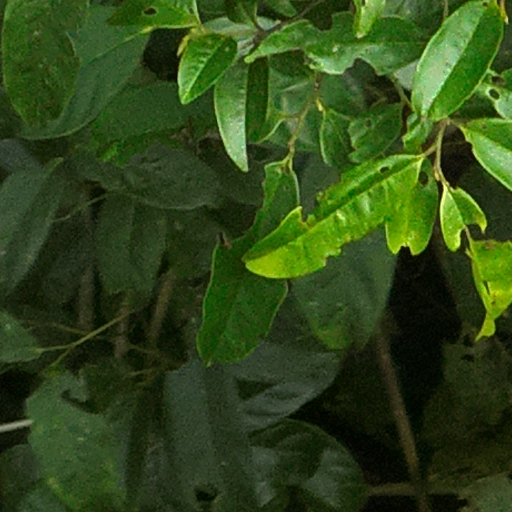
Species: Guatteria lucens
GBIF accepted scientific name: Guatteria lucens
Crown area (m\u00b2): 37.776